Question: I am using the following code to Serialize / Deserialize from object to XML
'''
using System.Runtime.Serialization;
public static string Serialize<T>(this T obj)
{
var serializer = new DataContractSerializer(obj.GetType());
using (var writer = new StringWriter())
using (var stm = new XmlTextWriter(writer))
{
serializer.WriteObject(stm, obj);
return writer.ToString();
}
}
public static T Deserialize<T>(this string serialized)
{
var serializer = new DataContractSerializer(typeof(T));
using (var reader = new StringReader(serialized))
using (var stm = new XmlTextReader(reader))
{
return (T)serializer.ReadObject(stm);
}
}
'''
To make this code work with IDictionary, i have the following custom Dictionary class:
'''
[CollectionDataContract(Name = "Kenan", ItemName="Items", KeyName="Row", Namespace="spell", ValueName="Values")]
public class CustomRowList : Dictionary<RowXML, List<ColumnXML>>
{
}
'''
The problem is, that when the code outputs my
'''
Dictionary<RowXML, List<ColumnXML>>
'''
it looks like this:

I do not need the '<Items>' and '<Values>' nodes. Instead, i would like it for output it as:
'''
<RowList>
<Row>
<Title></Title>
<Help_Text></Help_Text>
<ClassName></ClassName>
<ColumnList>
<Column>
<ClassName></ClassName>
<Help_Text></Help_Text>
<Title></Title>
</Column>
<Column>
...
'''
How can i make DataContractSerializer format my Dictionary in this way? I tried setting the
'''
ItemName
'''
And
'''
ValueName
'''
on
'''
[CollectionDataContract]
'''
Properties to blank, but this didnt work.
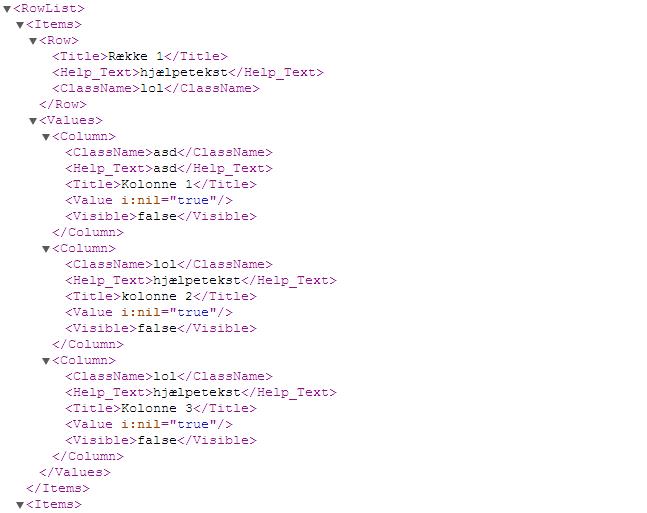
Answer: Looks like, you want to customize the xml output of your collection class. Only way to achieve this expected output is to implement the IXmlSerializable interface as below.
'''
[CollectionDataContract(Name = "Kenan", ItemName="Items", KeyName="Row", Namespace="spell", ValueName="Values")]
public class CustomRowList : Dictionary<RowXML, List<ColumnXML>>, IXmlSerializable
{
}
'''
Please look here for more information
<URL>